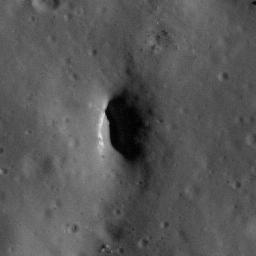
Pit: Copernicus 17a
Host crater: Copernicus
Host type: impact_melt
Lunar coordinates: latitude 10.24, longitude 339.601